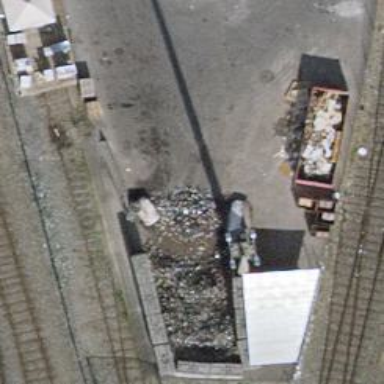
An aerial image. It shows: Abandoned railway spur.